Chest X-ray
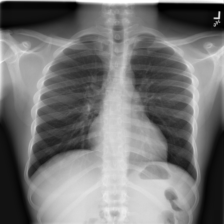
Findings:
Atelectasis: negative
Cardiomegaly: negative
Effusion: negative
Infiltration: negative
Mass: negative
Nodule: negative
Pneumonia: negative
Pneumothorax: negative
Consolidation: negative
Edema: negative
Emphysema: negative
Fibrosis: negative
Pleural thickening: negative
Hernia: negative